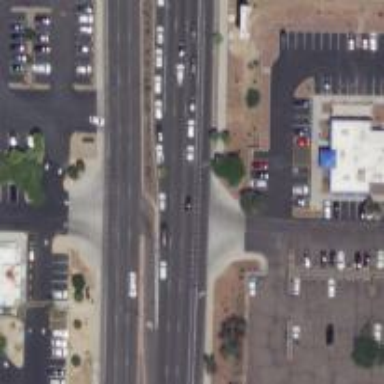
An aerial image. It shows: Secondary link road with asphalt surface.